Question: I'm having a hard time finding a bug here, I have to ask for a help.
I'm creating ContentValues and inserting them using this simple method:
'''
public long insertValues(String tableName, ContentValues values) {
return SQLDb.insert(tableName, null, values);
}
'''
Method sure works, I used it many times to insert values to other tables, having problem with only one table which structure is presented on the picture below:

Method fails as it returns id -1. I did contentValues.toString() before and got this:
'''
repeatability=monthly value=1800.0 category_id=17 _id=1 kind=inc name=ECCO
'''
Important notes:
-
What am i missing here?
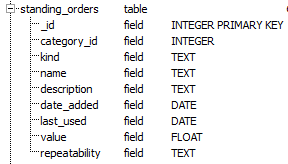
Answer: The problem is probably in some field in the table that has the 'NOT NULL' constraint.